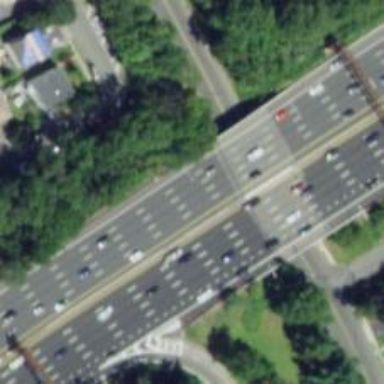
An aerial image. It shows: Bridge on urban freeway/expressway motorway.